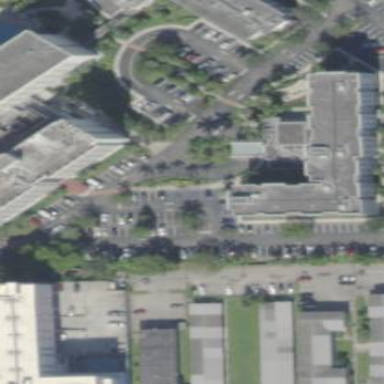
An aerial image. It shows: Commercial building.